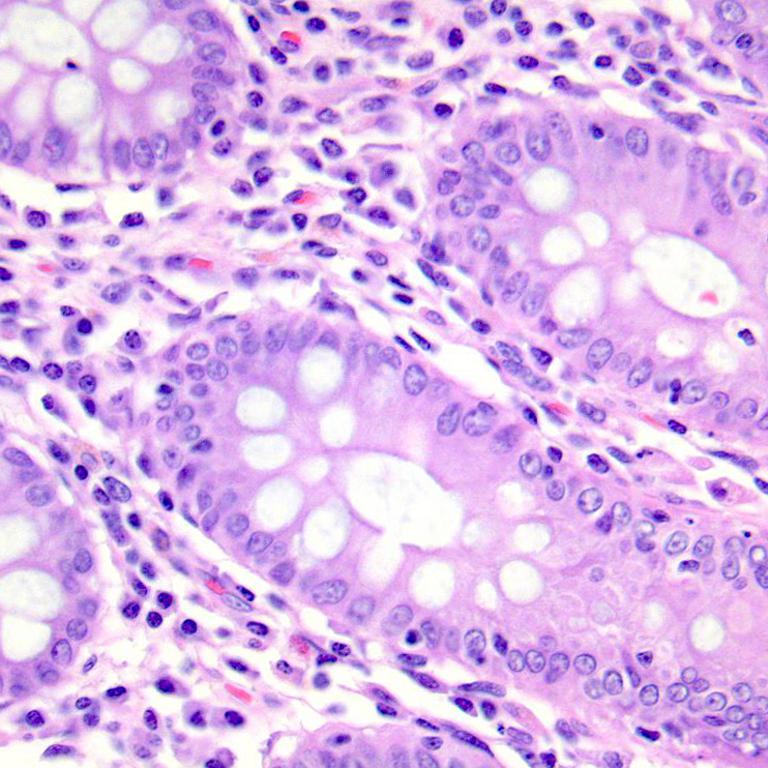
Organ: colon
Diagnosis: benign